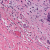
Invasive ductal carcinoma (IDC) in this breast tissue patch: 0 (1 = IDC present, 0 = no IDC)